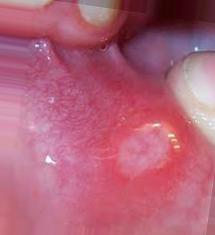
Condition: Mouth Ulcer